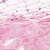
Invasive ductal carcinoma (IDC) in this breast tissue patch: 0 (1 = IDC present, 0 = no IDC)